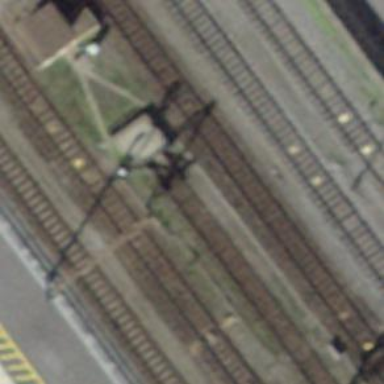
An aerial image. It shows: Railway buffer stop.